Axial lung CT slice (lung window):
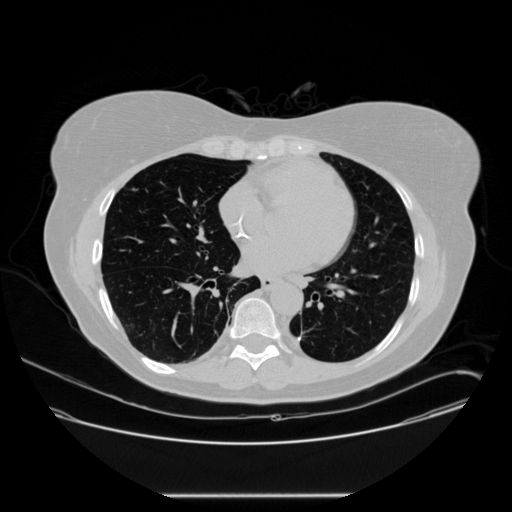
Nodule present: no